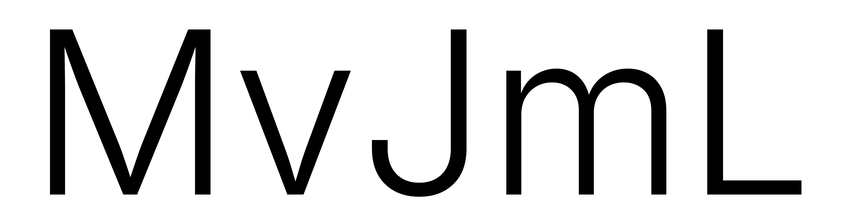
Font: Inter_Light